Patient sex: F
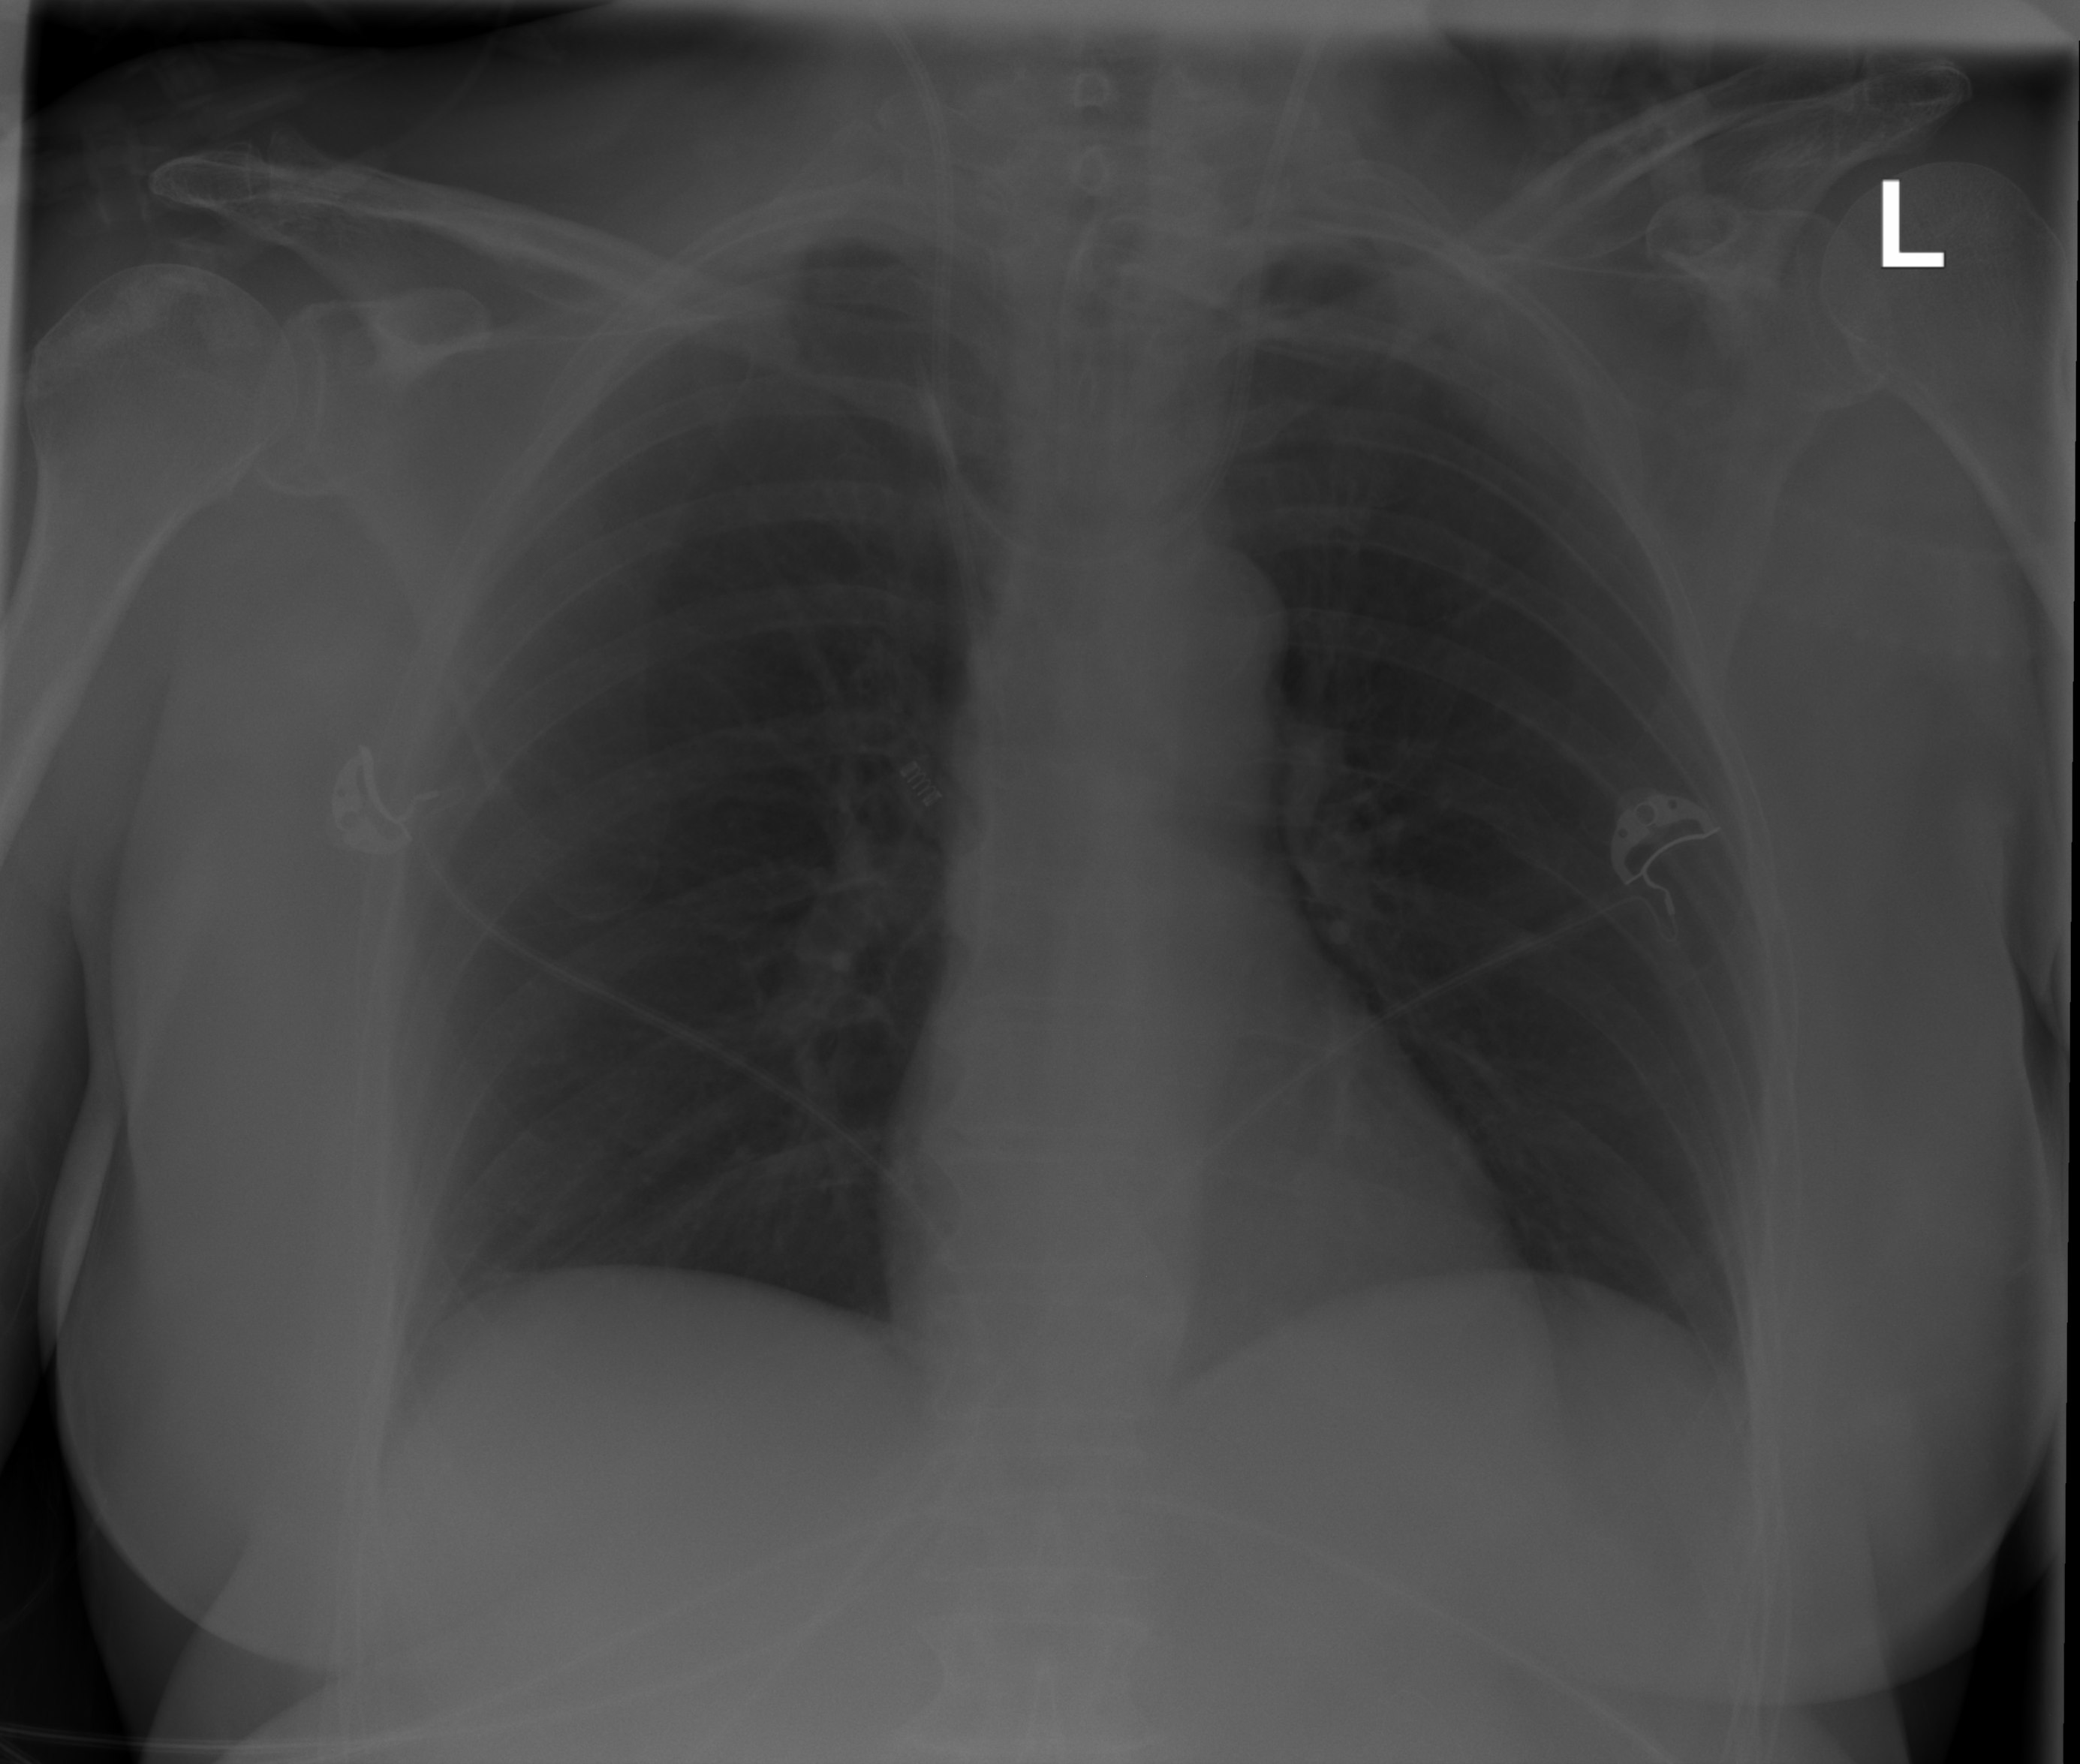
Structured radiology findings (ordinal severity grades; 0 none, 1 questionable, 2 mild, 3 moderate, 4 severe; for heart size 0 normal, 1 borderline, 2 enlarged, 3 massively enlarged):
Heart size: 0
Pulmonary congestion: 0
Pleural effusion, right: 0
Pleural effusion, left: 2
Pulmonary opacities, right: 0
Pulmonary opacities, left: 0
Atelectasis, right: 2
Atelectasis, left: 2